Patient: sex F, age 66
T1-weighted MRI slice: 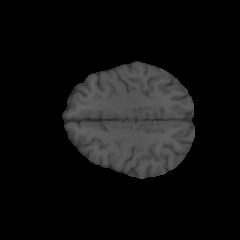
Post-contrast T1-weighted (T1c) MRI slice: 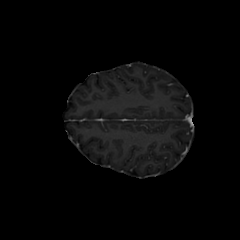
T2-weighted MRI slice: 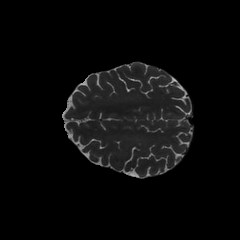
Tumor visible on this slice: no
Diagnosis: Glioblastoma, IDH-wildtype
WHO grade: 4